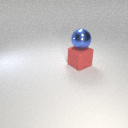
large red rubber cube below large blue metal sphere